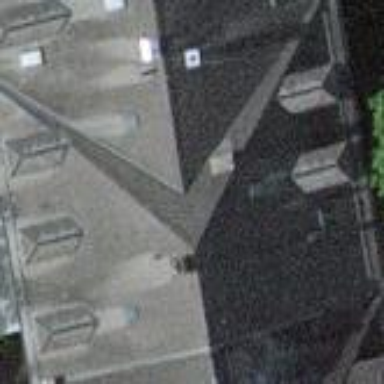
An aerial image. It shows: Apartments building with gabled roof oriented across.